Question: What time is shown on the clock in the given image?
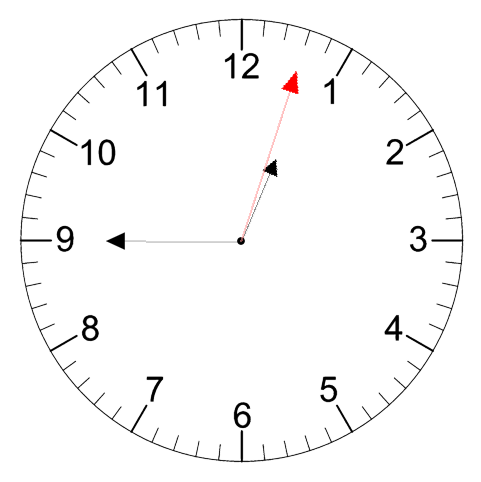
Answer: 12:45:03